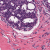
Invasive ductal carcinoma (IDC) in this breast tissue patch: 0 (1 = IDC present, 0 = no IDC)